Interaction volume radius: 5 \u00c5
Interaction volume height: 35 \u00c5
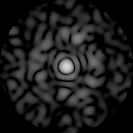
Disorder parameter: 0.8488